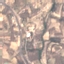
Land use / land cover: PermanentCrop